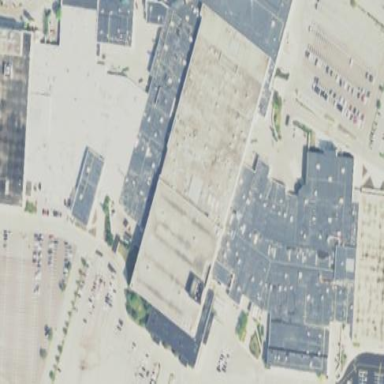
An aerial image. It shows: Retail building that is part of mall.